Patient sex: M
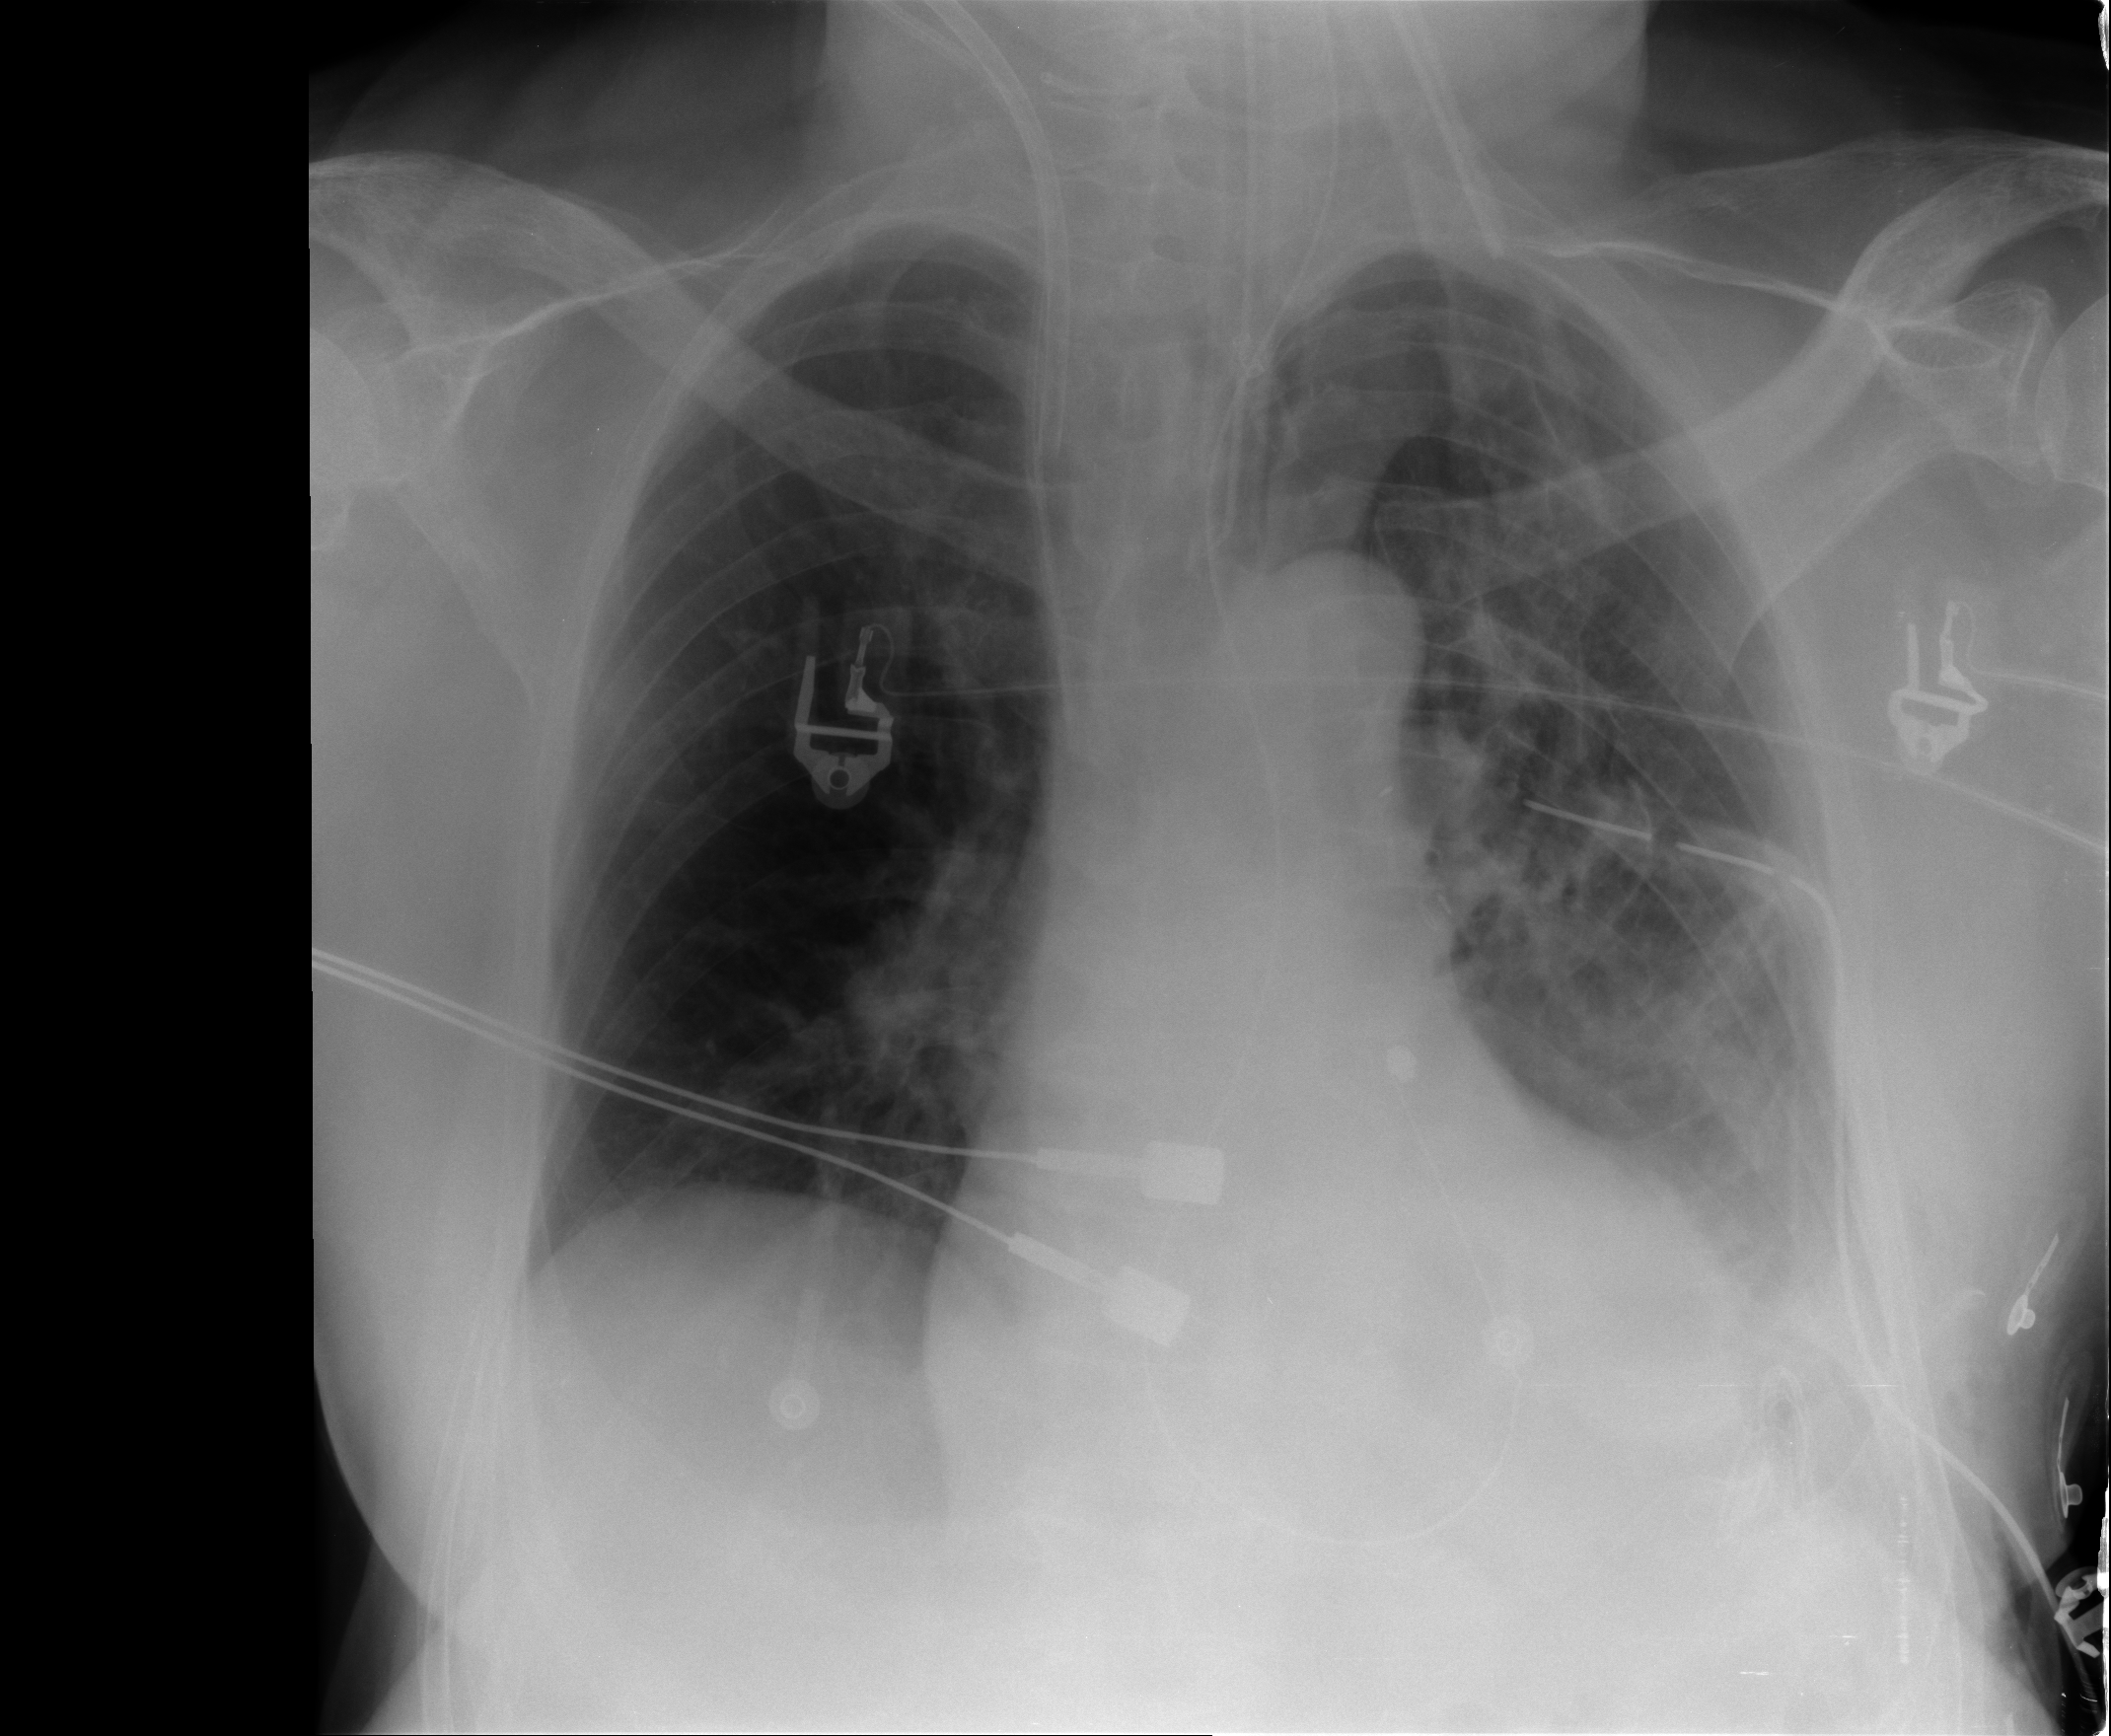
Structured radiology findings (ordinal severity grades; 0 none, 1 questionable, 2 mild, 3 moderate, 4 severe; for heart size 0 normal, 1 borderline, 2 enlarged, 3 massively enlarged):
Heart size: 2
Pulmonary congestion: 0
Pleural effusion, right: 0
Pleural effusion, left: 2
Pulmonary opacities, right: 0
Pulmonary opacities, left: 0
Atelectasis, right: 0
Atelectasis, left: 2